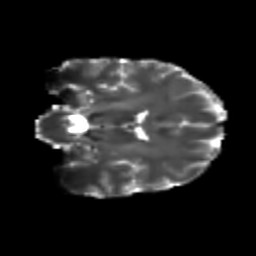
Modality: T2w
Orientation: coronal
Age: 25
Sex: male
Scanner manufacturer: siemens
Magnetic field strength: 3 T
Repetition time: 3.5 s
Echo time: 0.104 s